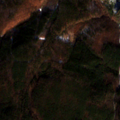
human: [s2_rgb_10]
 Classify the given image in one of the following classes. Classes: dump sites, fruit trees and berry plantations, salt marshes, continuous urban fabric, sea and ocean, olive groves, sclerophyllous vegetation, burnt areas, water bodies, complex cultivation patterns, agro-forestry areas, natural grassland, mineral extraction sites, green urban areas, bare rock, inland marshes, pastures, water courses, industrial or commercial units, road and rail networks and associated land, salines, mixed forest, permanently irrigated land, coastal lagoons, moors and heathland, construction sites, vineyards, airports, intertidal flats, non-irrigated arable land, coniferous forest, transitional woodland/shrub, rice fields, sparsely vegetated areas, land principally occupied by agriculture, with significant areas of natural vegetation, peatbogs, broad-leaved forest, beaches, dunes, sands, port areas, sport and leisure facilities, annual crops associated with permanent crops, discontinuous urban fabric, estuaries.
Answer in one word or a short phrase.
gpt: broad-leaved forest, mixed forest